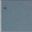
Piece: xx